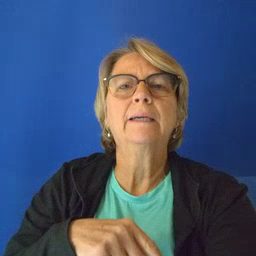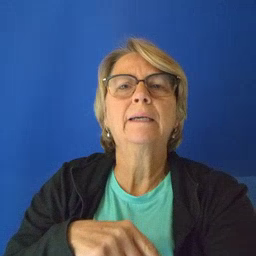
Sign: donkey